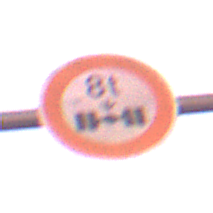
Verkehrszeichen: TatsaechlicheAchslast
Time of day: SunriseSunset
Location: Outdoor (Urban)
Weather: PartlyCloudy
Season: NotSpecified
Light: Natural